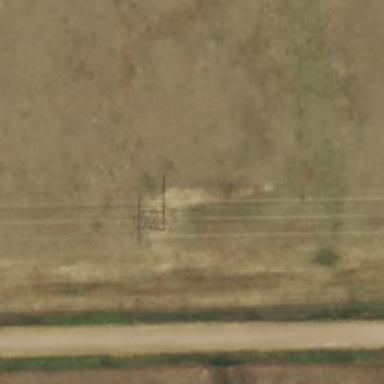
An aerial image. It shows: H-frame power tower design.